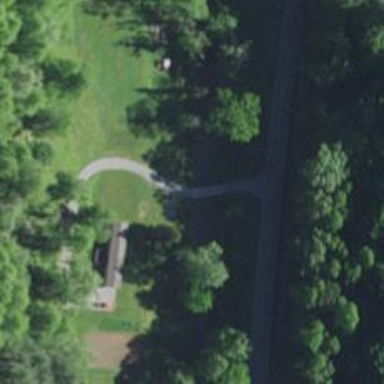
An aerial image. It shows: Residential road with bridge.